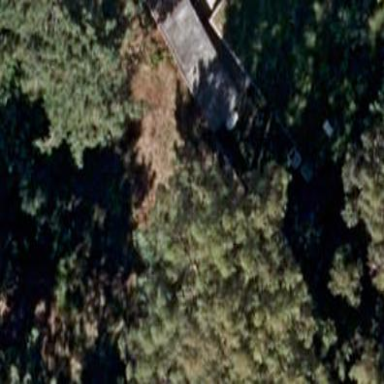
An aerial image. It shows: Shed building.